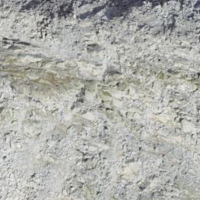
EUNIS habitat code: 48
Species observed at this site:
Eristalis pertinax